Question:
how to convert like this row into column
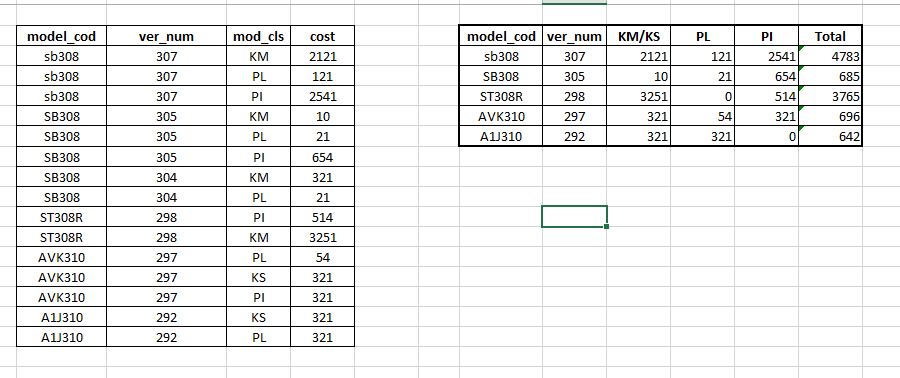
Answer: try this
'''
select model_cod, ver_num,
sum(case when mod_cls in ('KM', 'KS') then cost else 0 end) as [KM/KS],
sum(case when mod_cls ='PL' then cost else 0 end) as PL,
sum(case when mod_cls ='PI' then cost else 0 end) as PI,
sum(case when mod_cls in ('KM', 'KS', 'PL', 'PI') then cost else 0 end) as Total
from yourtable
group by model_cod, ver_num
'''